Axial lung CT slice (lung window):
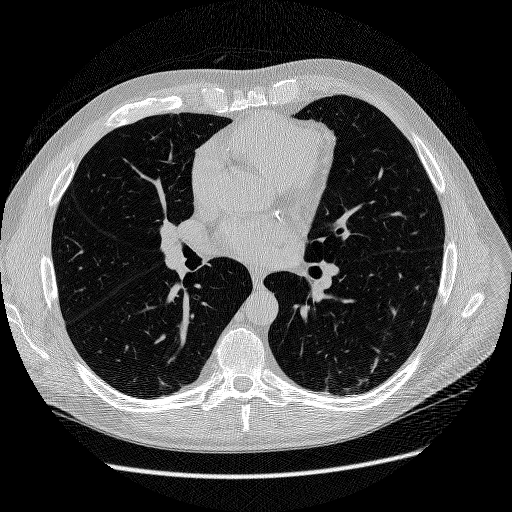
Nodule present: no